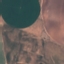
Land use / land cover class: AnnualCrop